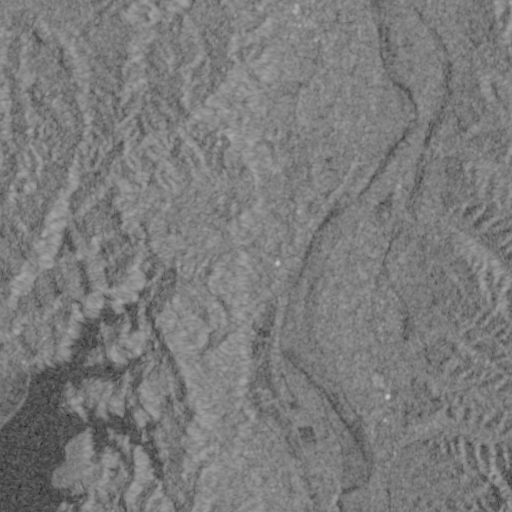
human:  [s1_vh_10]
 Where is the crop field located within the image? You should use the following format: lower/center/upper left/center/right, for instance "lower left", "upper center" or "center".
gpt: The crop field is located in the lower center of the image.
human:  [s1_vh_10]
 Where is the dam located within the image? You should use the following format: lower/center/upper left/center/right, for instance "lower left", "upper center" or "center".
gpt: The dam is located in the lower left of the image.
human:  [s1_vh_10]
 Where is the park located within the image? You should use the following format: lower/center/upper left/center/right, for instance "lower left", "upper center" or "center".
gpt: The park is located in the center right of the image.
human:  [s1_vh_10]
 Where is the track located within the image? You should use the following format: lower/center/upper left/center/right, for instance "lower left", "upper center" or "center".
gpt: There is no track in the image.

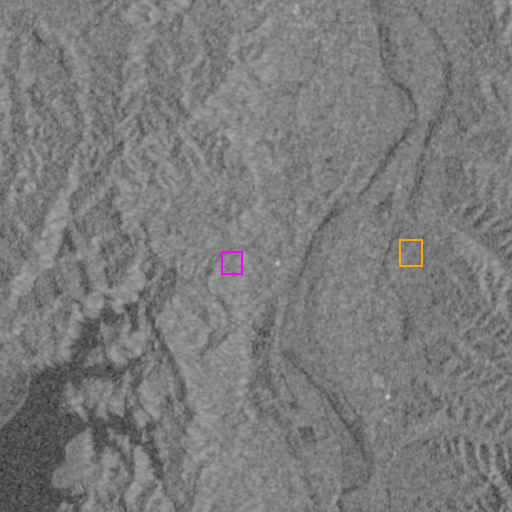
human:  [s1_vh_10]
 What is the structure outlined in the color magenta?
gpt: The structure outlined in magenta is a crop field.
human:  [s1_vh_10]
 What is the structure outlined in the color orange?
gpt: The structure outlined in orange is a park.
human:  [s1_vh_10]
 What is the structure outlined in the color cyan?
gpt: There is no cyan outline.